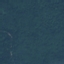
Land use / land cover class: Forest